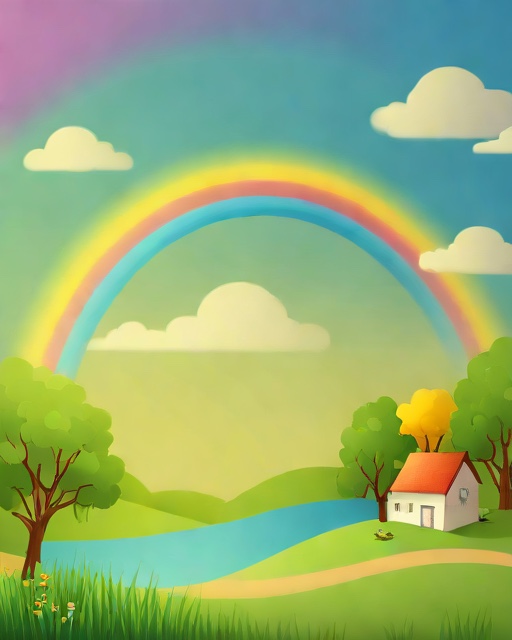
Category: Get Well